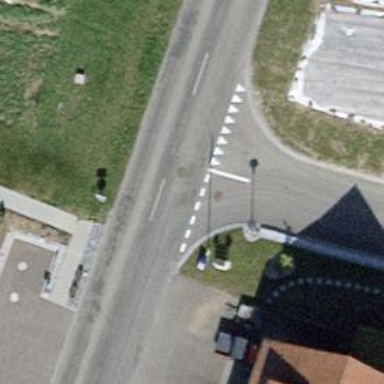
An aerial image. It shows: Road with "give way" sign.